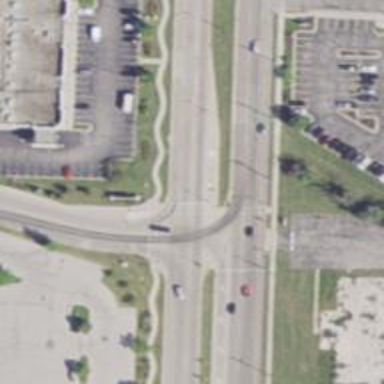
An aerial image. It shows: Footway located on traffic island.